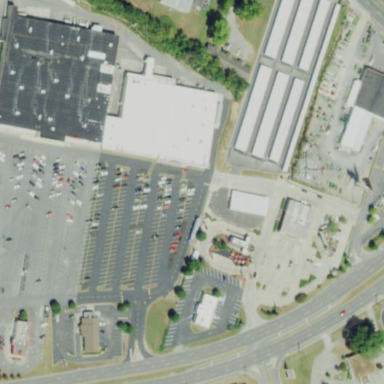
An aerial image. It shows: Retail area.